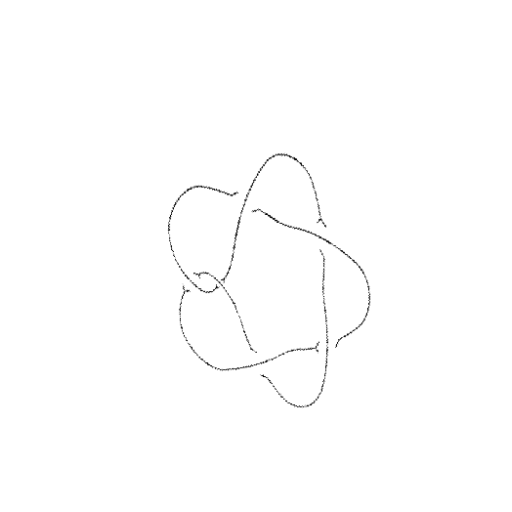
Crossing number: 6